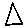
Label: triangle